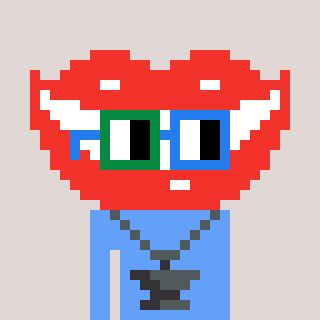
a pixel art character with square green and blue glasses, a smile-shaped head and a blue-colored body on a warm background